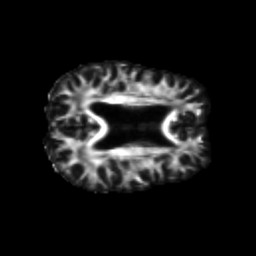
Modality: FA
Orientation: axial
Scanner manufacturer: siemens
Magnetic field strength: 3 T
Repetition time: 8.8 s
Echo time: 0.085 s